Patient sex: M
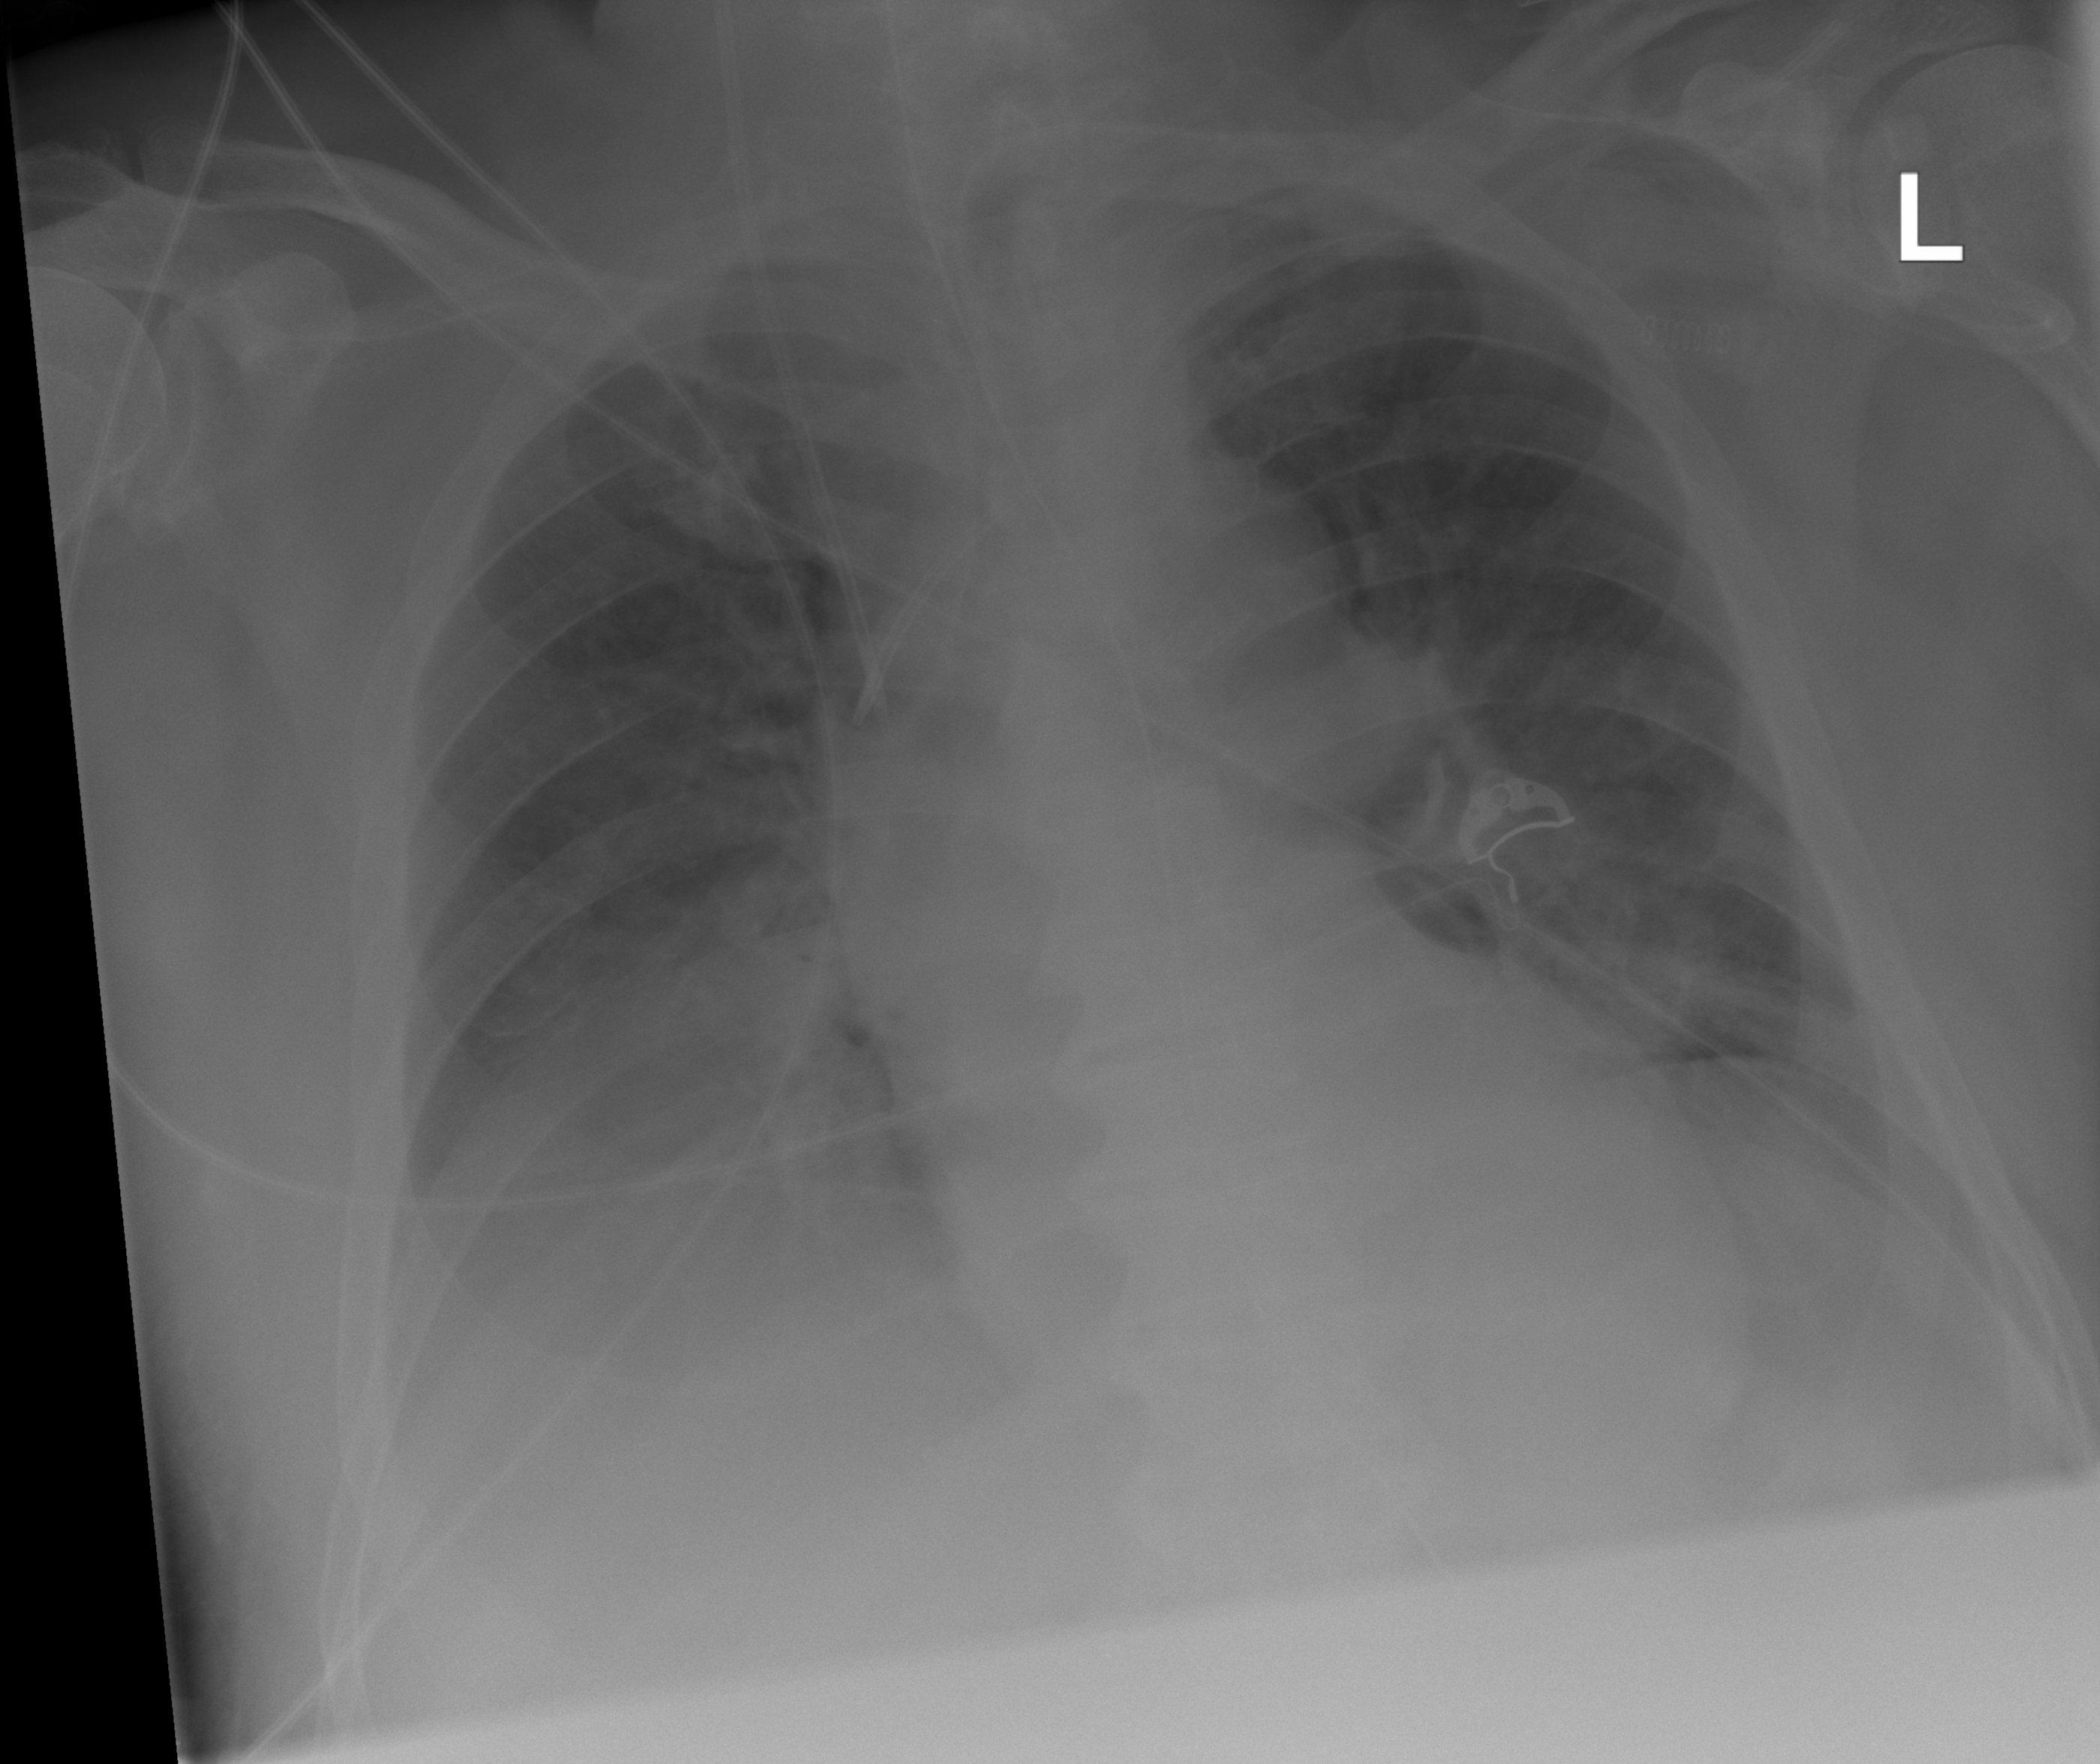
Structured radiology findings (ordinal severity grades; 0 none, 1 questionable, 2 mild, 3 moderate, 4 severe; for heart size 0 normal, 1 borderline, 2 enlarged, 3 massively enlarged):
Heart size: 0
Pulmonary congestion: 3
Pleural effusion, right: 3
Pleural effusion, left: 2
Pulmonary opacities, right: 2
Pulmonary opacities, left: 0
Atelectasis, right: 2
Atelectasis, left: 2